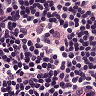
Metastatic tissue present: no